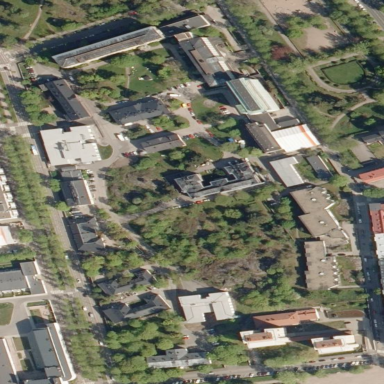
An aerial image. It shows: Hospital.